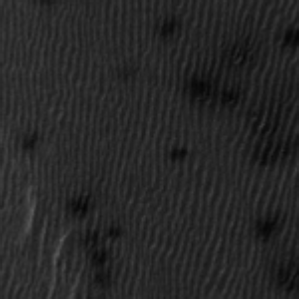
Label: frost